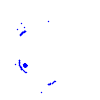
Particle: kaon